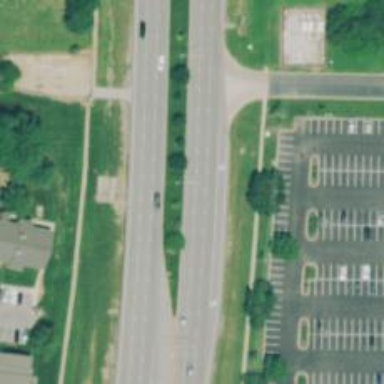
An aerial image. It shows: Primary highway.